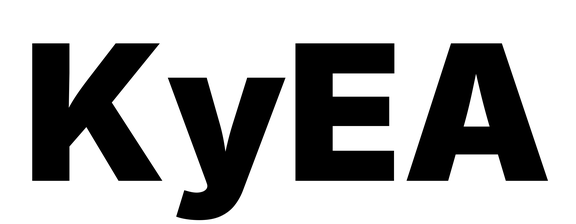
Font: Inter_Black